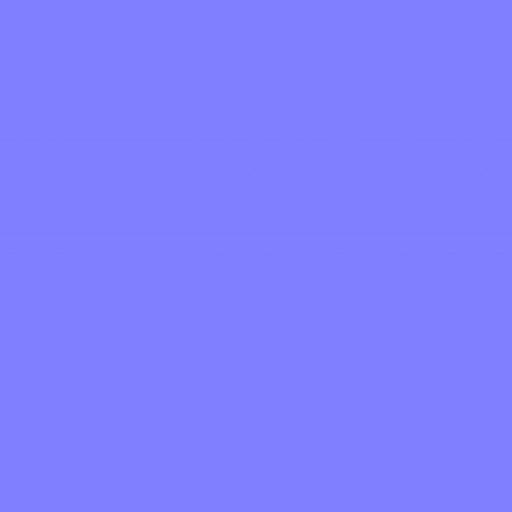
ball christmas tree ornament shiny sphere